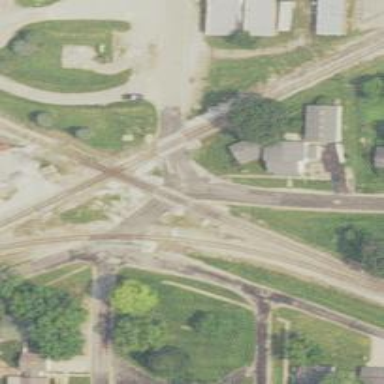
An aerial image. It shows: Level crossing with lights on the railway.